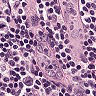
Metastatic tissue present: no